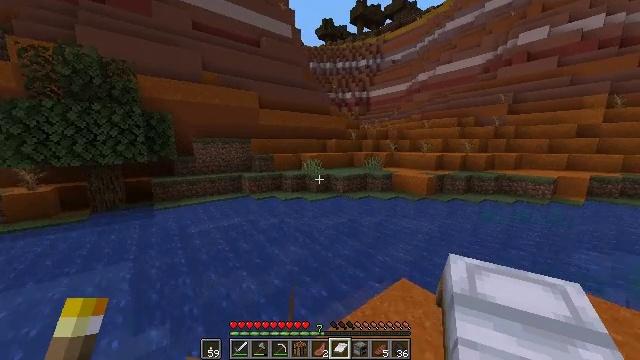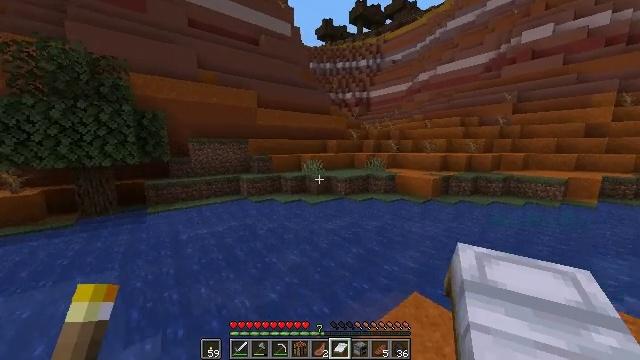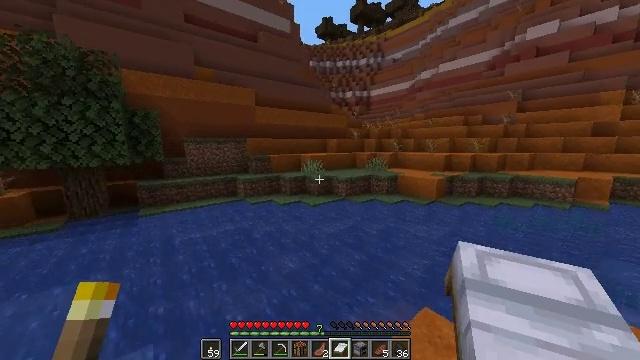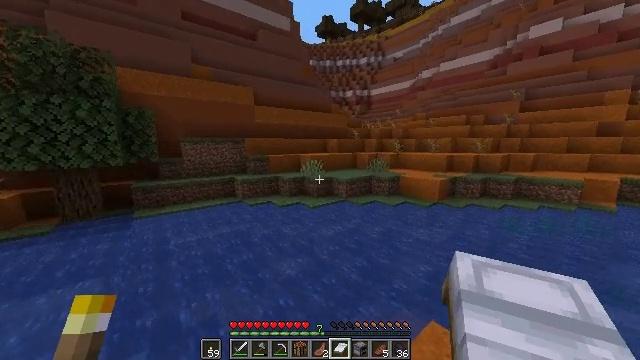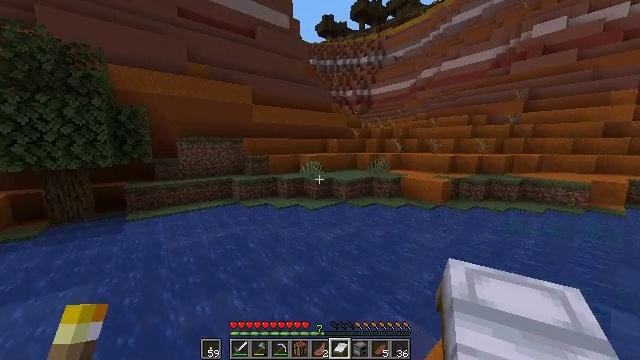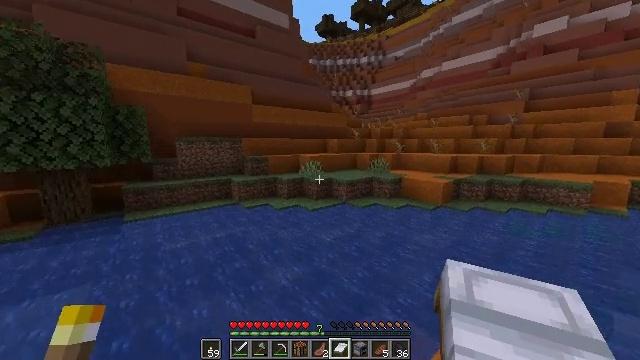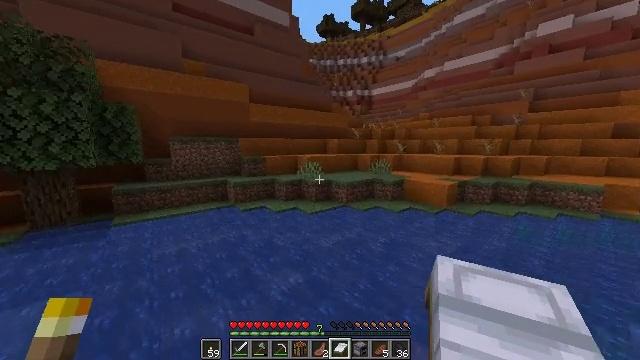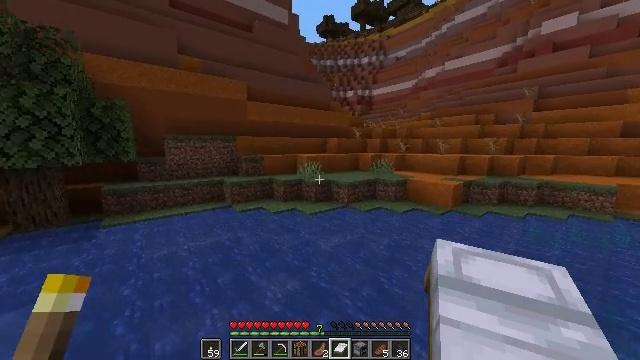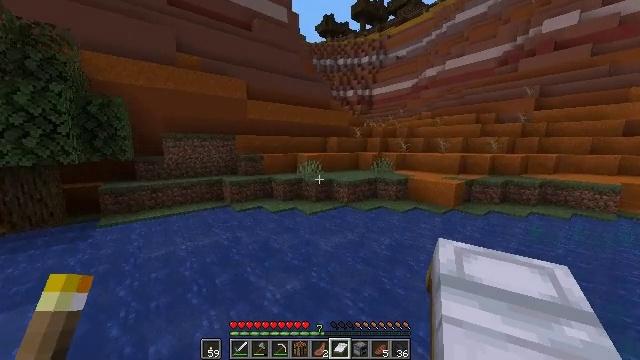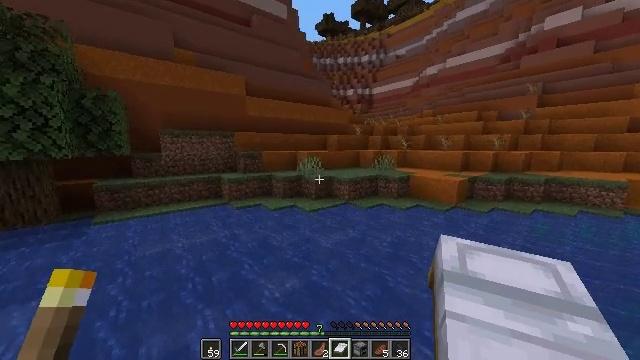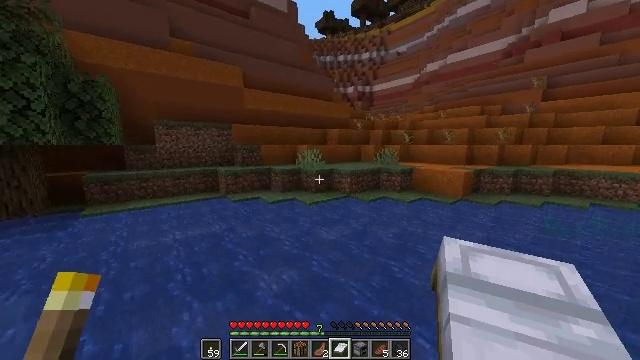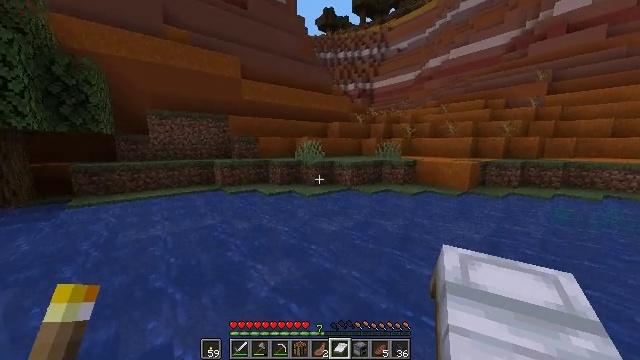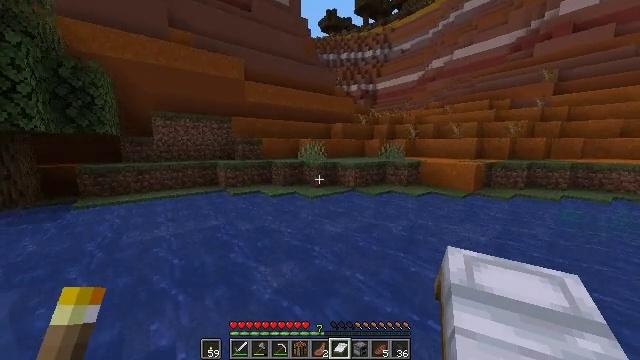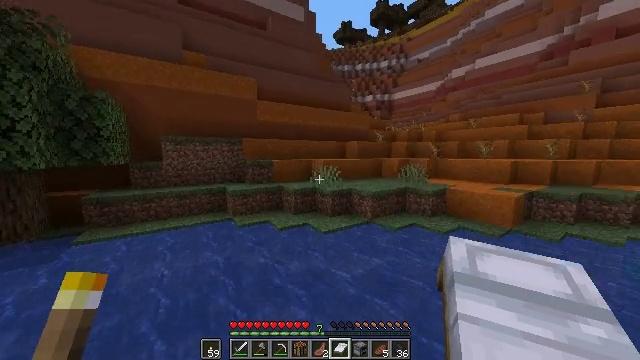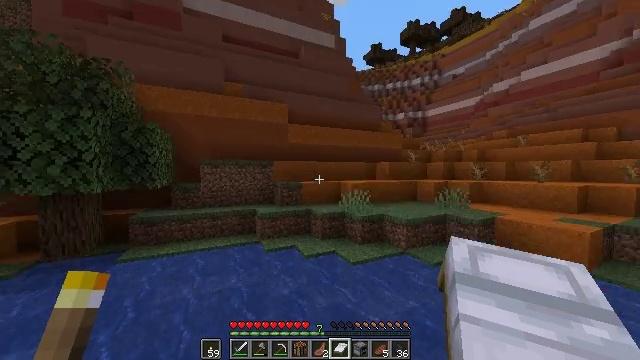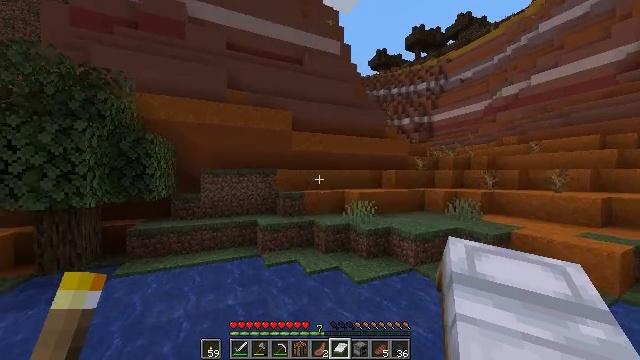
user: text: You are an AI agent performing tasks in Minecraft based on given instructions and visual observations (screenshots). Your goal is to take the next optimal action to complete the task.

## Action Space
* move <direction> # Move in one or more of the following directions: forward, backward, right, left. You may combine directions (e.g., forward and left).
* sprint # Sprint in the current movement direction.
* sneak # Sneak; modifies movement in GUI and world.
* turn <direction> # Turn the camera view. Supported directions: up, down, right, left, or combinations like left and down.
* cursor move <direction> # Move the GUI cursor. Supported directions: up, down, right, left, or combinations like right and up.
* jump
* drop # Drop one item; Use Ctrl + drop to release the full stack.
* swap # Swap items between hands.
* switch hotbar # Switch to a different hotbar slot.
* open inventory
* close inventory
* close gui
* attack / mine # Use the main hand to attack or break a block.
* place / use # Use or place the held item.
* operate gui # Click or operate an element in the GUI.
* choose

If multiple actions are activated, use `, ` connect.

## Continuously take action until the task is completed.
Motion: motion action
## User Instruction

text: Mine the terracotta block.
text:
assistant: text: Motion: move forward, sprint
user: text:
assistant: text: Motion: move forward, sprint
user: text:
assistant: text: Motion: move forward, sprint
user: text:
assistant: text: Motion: move forward, sprint
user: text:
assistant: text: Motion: move forward, sprint
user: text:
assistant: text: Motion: move forward, sprint
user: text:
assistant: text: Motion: move forward, sprint
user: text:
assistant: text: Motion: move forward, sprint
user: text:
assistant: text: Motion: move forward, sprint
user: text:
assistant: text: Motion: move forward, sprint, jump
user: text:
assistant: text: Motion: move forward, sprint, jump
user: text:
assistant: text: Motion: move forward, sprint, jump
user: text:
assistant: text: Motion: move forward, sprint, turn left and up, jump
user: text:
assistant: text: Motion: move forward, sprint, turn left and up, jump
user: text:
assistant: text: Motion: move forward, sprint, turn left and up, jump
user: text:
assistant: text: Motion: move forward, sprint, jump
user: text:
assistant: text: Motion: move forward, sprint, jump
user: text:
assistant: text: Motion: move forward, sprint, jump
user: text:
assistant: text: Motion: move forward, sprint, jump
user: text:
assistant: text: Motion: move forward, sprint, jump
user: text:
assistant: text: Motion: move forward, sprint, jump
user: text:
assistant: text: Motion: move forward, sprint, jump
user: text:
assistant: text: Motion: move forward, sprint, jump
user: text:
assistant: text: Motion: move forward, sprint, jump
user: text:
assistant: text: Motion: move forward, sprint, jump
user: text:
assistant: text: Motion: move forward, sprint, jump
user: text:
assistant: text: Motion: move forward, sprint, jump
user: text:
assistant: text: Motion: move forward, sprint, turn right, jump
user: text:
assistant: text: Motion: move forward, sprint, jump
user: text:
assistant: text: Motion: move forward, sprint, turn right, jump